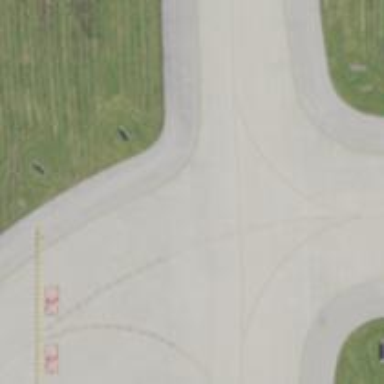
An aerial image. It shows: Image of taxiway at airport.